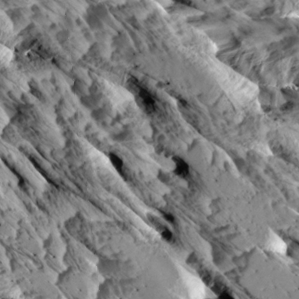
Label: non_frost